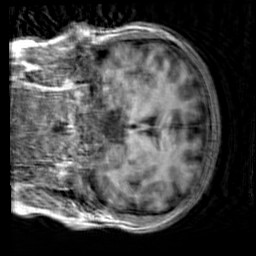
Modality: T1w
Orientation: coronal
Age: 20
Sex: male
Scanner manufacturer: siemens
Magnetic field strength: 3 T
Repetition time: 2.3 s
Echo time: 0.00303 s